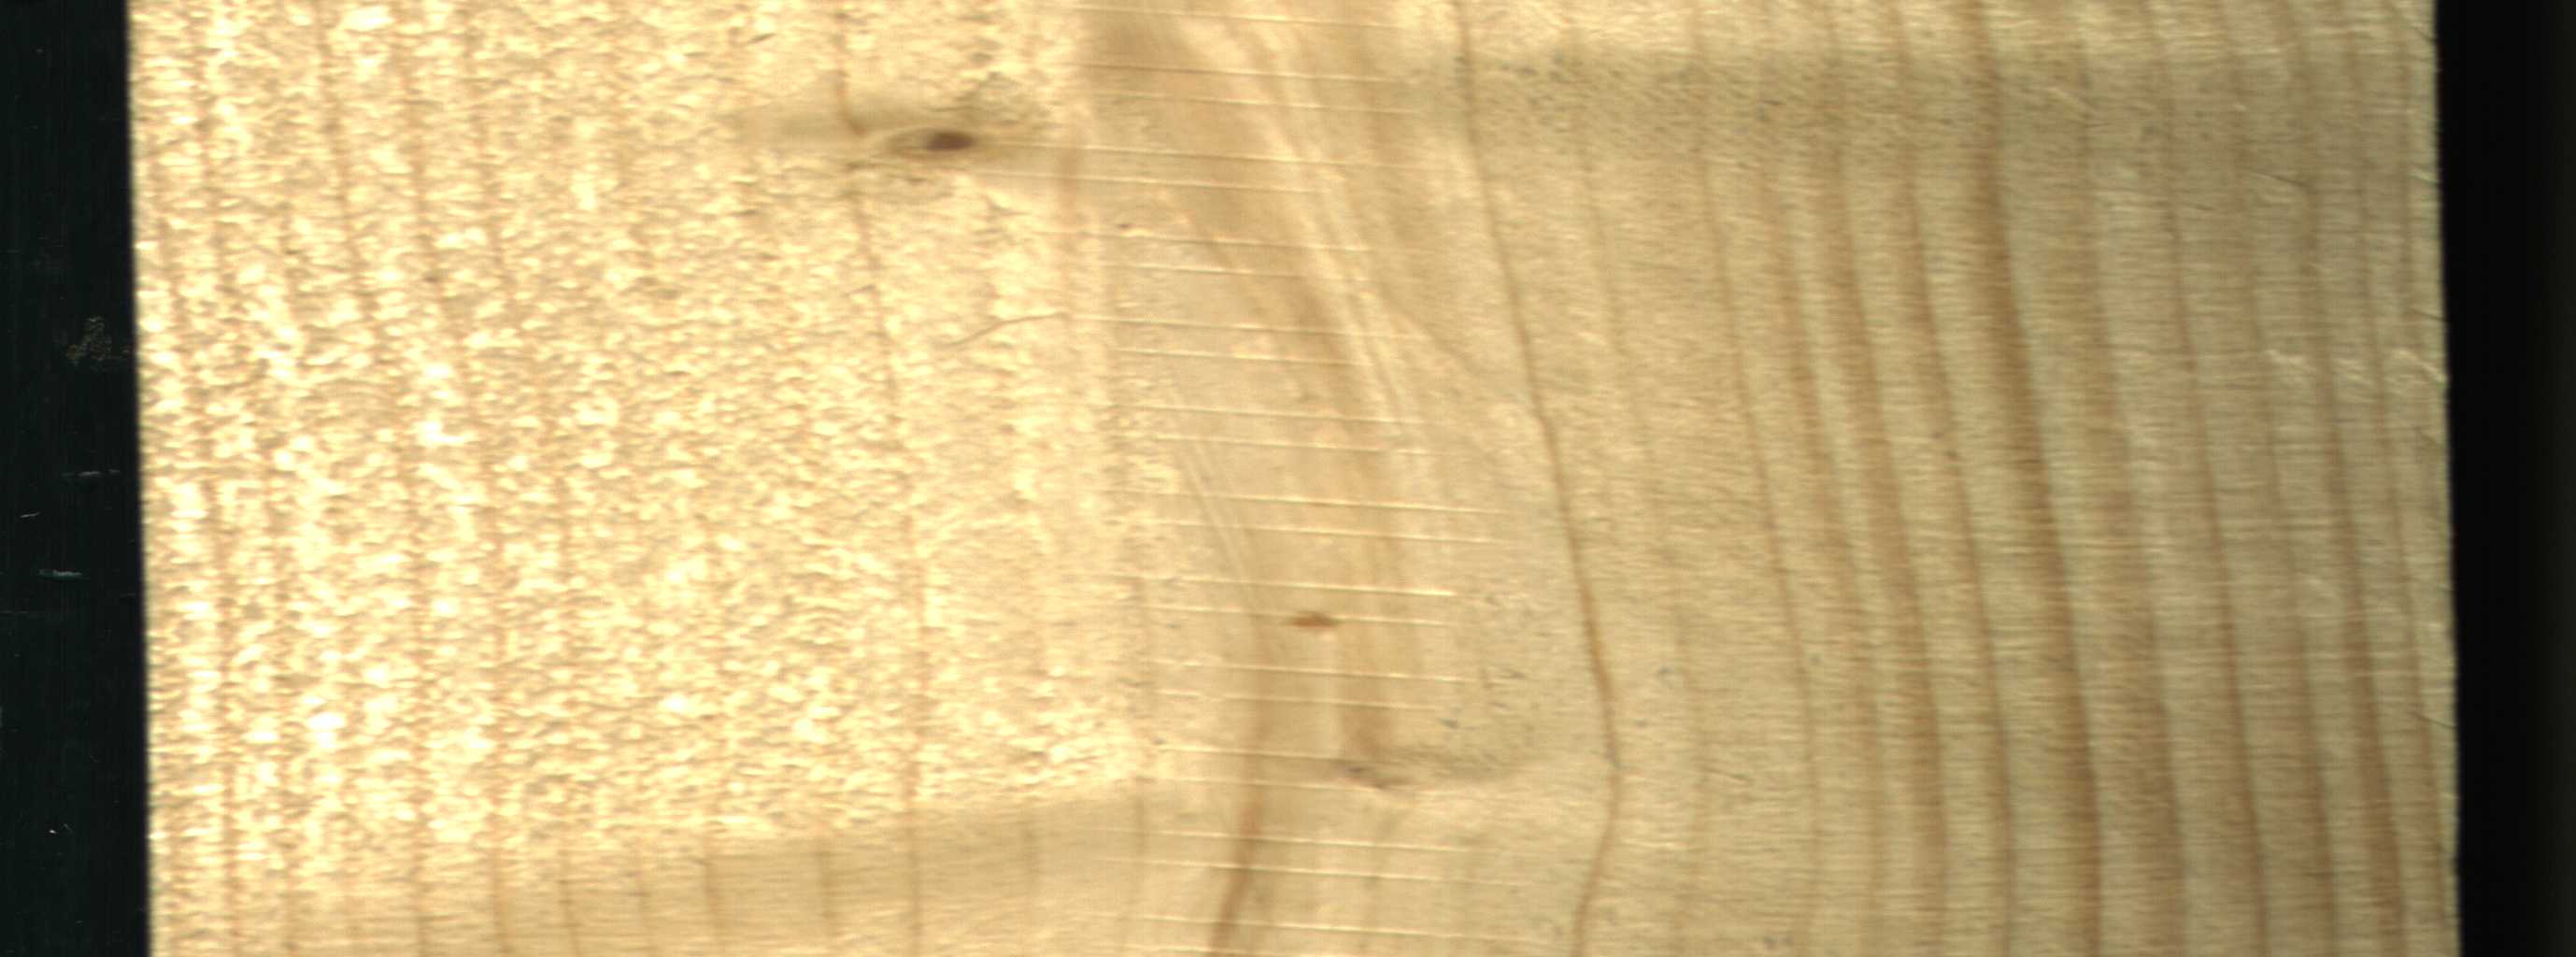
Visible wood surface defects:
Live_Knot